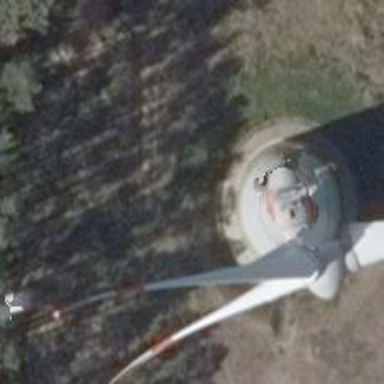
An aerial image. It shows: Wind generator powered by wind turbines.